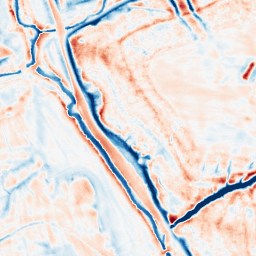
Category: edge_preserving
Decomposition family: bilateral
Decomposition parameters: d: 21
sigma_color: 25
sigma_space: 25
Upsampling method: cubic_mitchell
Upsampling parameters: scale: 4
Upsampling scale: 4